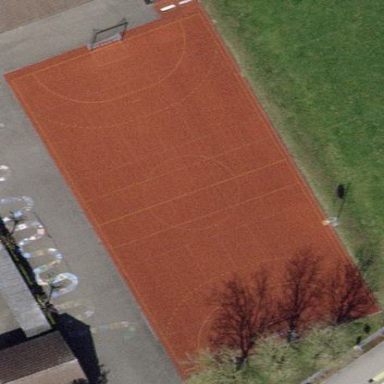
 and basketball facilities. The pitch has tartan surface."